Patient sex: F
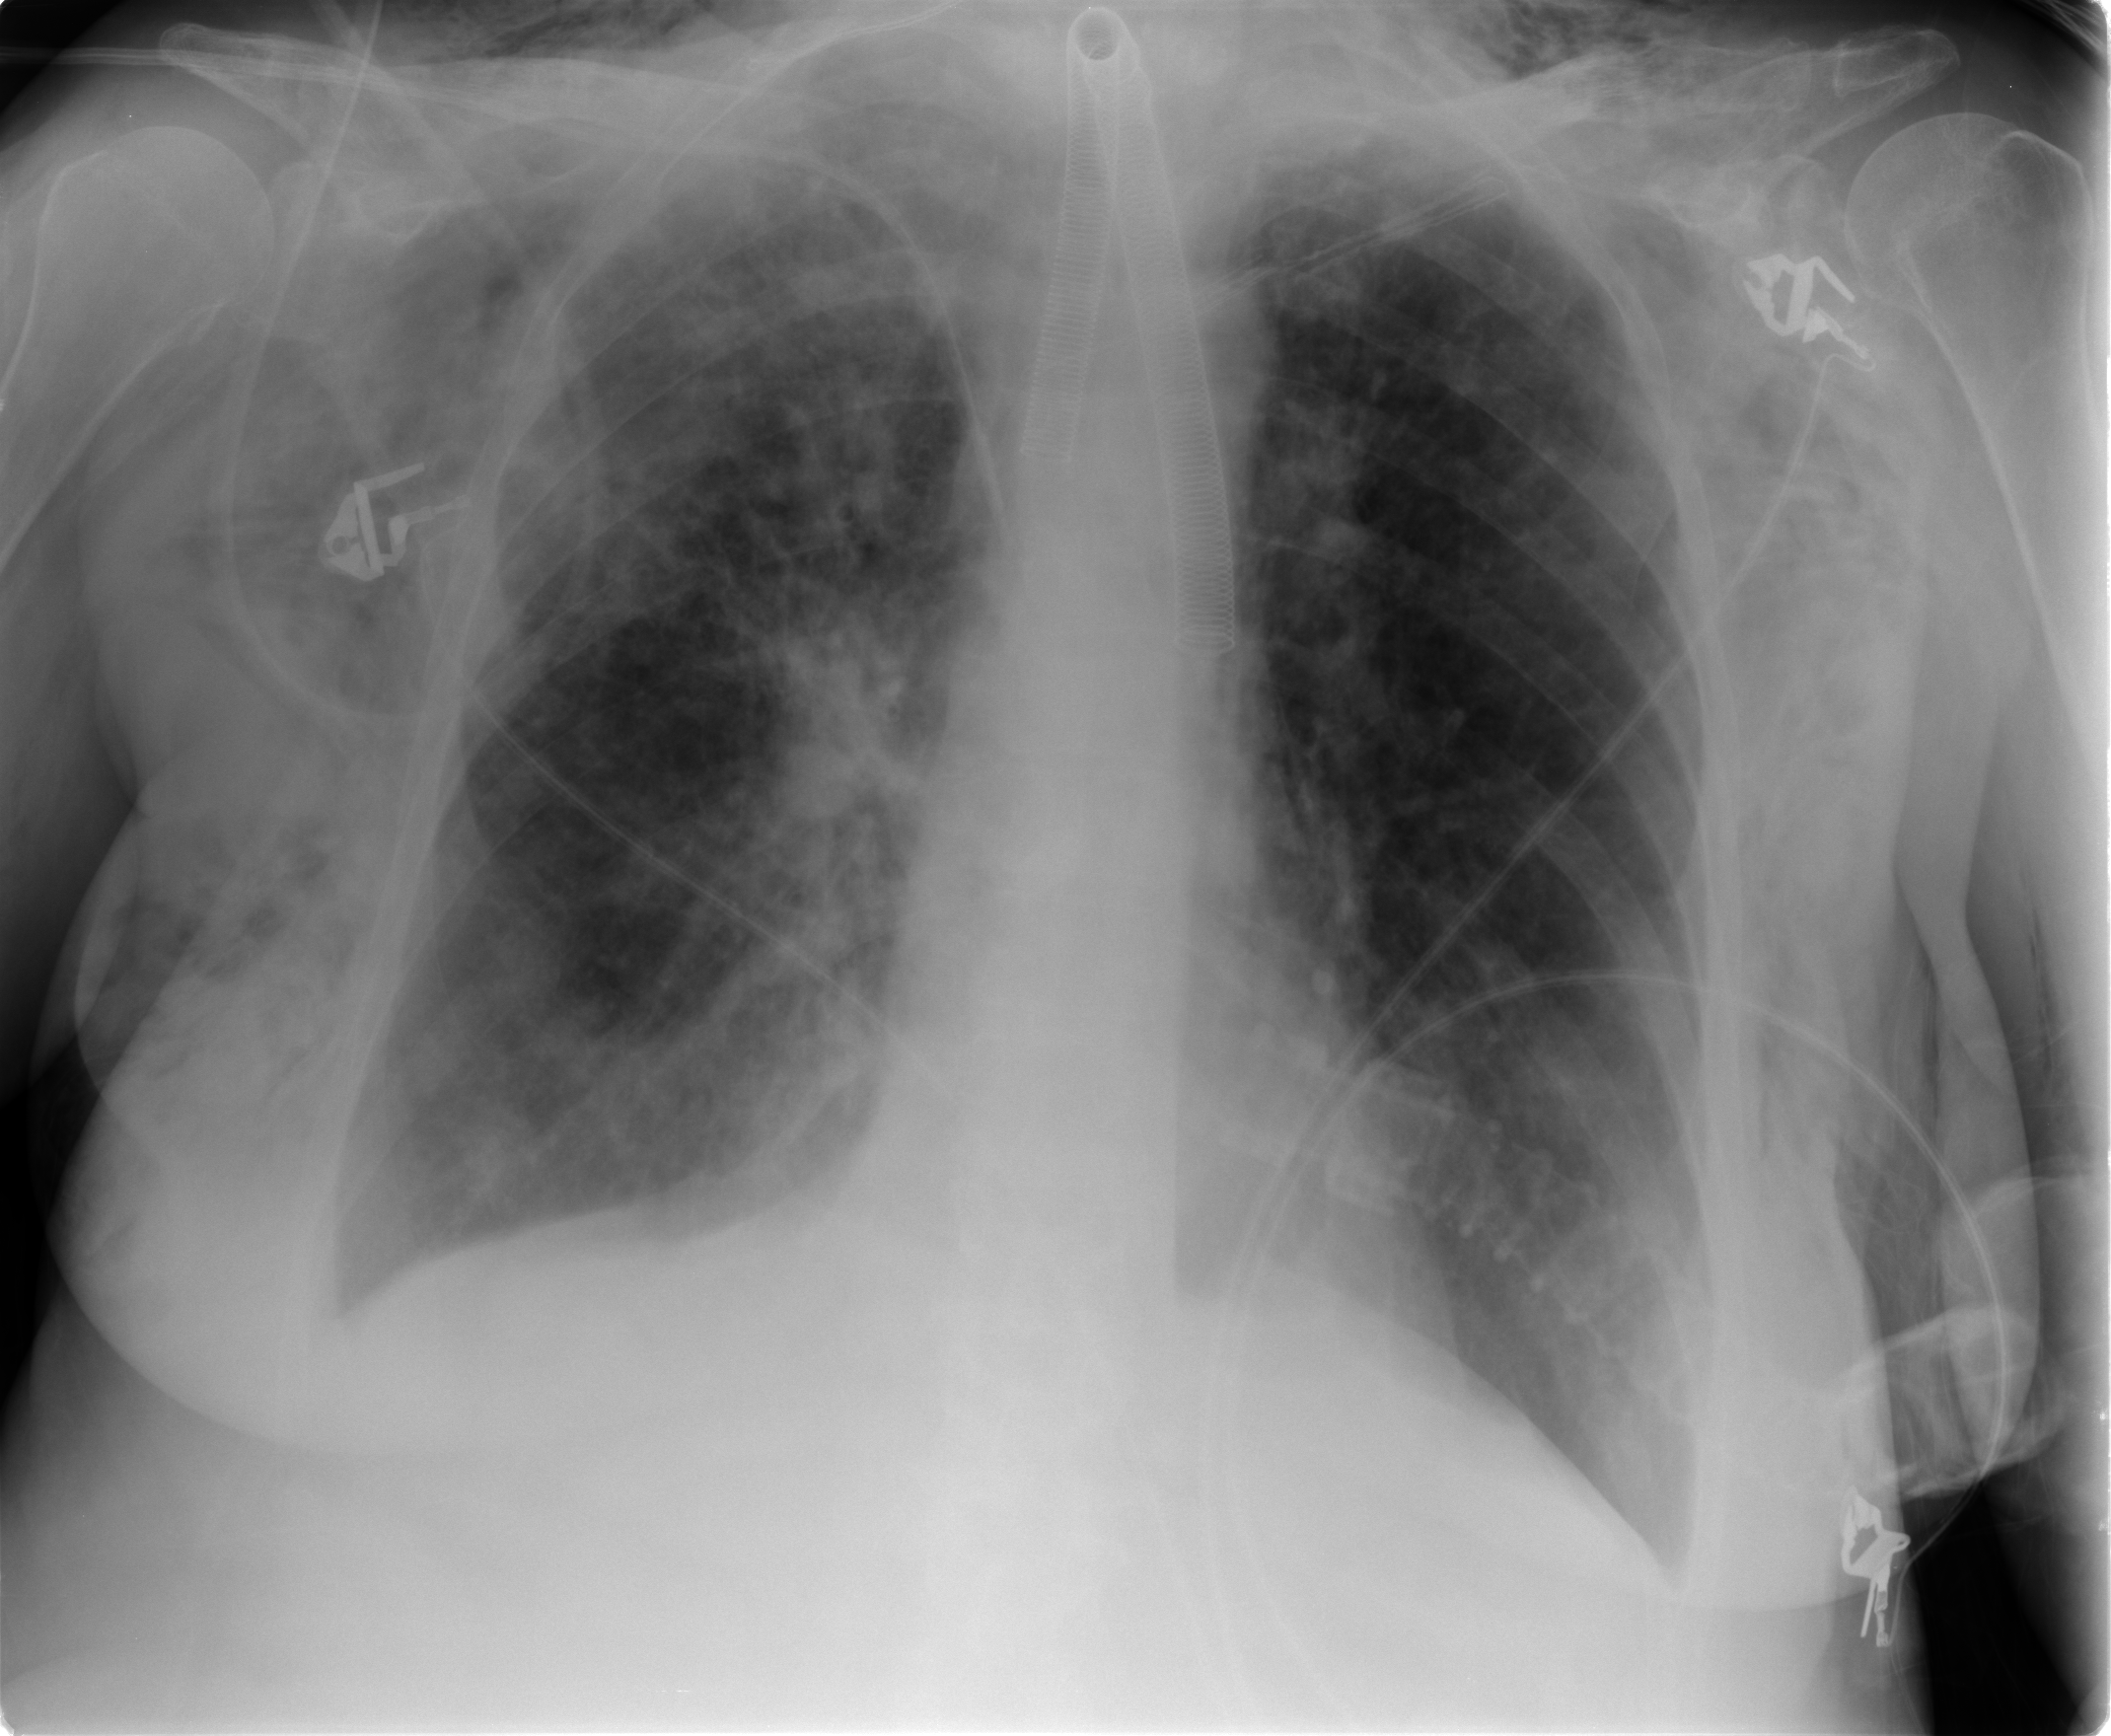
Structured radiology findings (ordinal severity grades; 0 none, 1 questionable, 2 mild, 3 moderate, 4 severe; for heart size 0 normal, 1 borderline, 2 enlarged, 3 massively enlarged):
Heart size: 0
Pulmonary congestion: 0
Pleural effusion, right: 2
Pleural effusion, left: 0
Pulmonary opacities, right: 2
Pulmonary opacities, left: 1
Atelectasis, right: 2
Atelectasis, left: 0